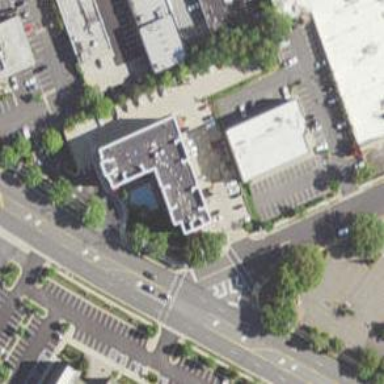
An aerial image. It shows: Hotel building.